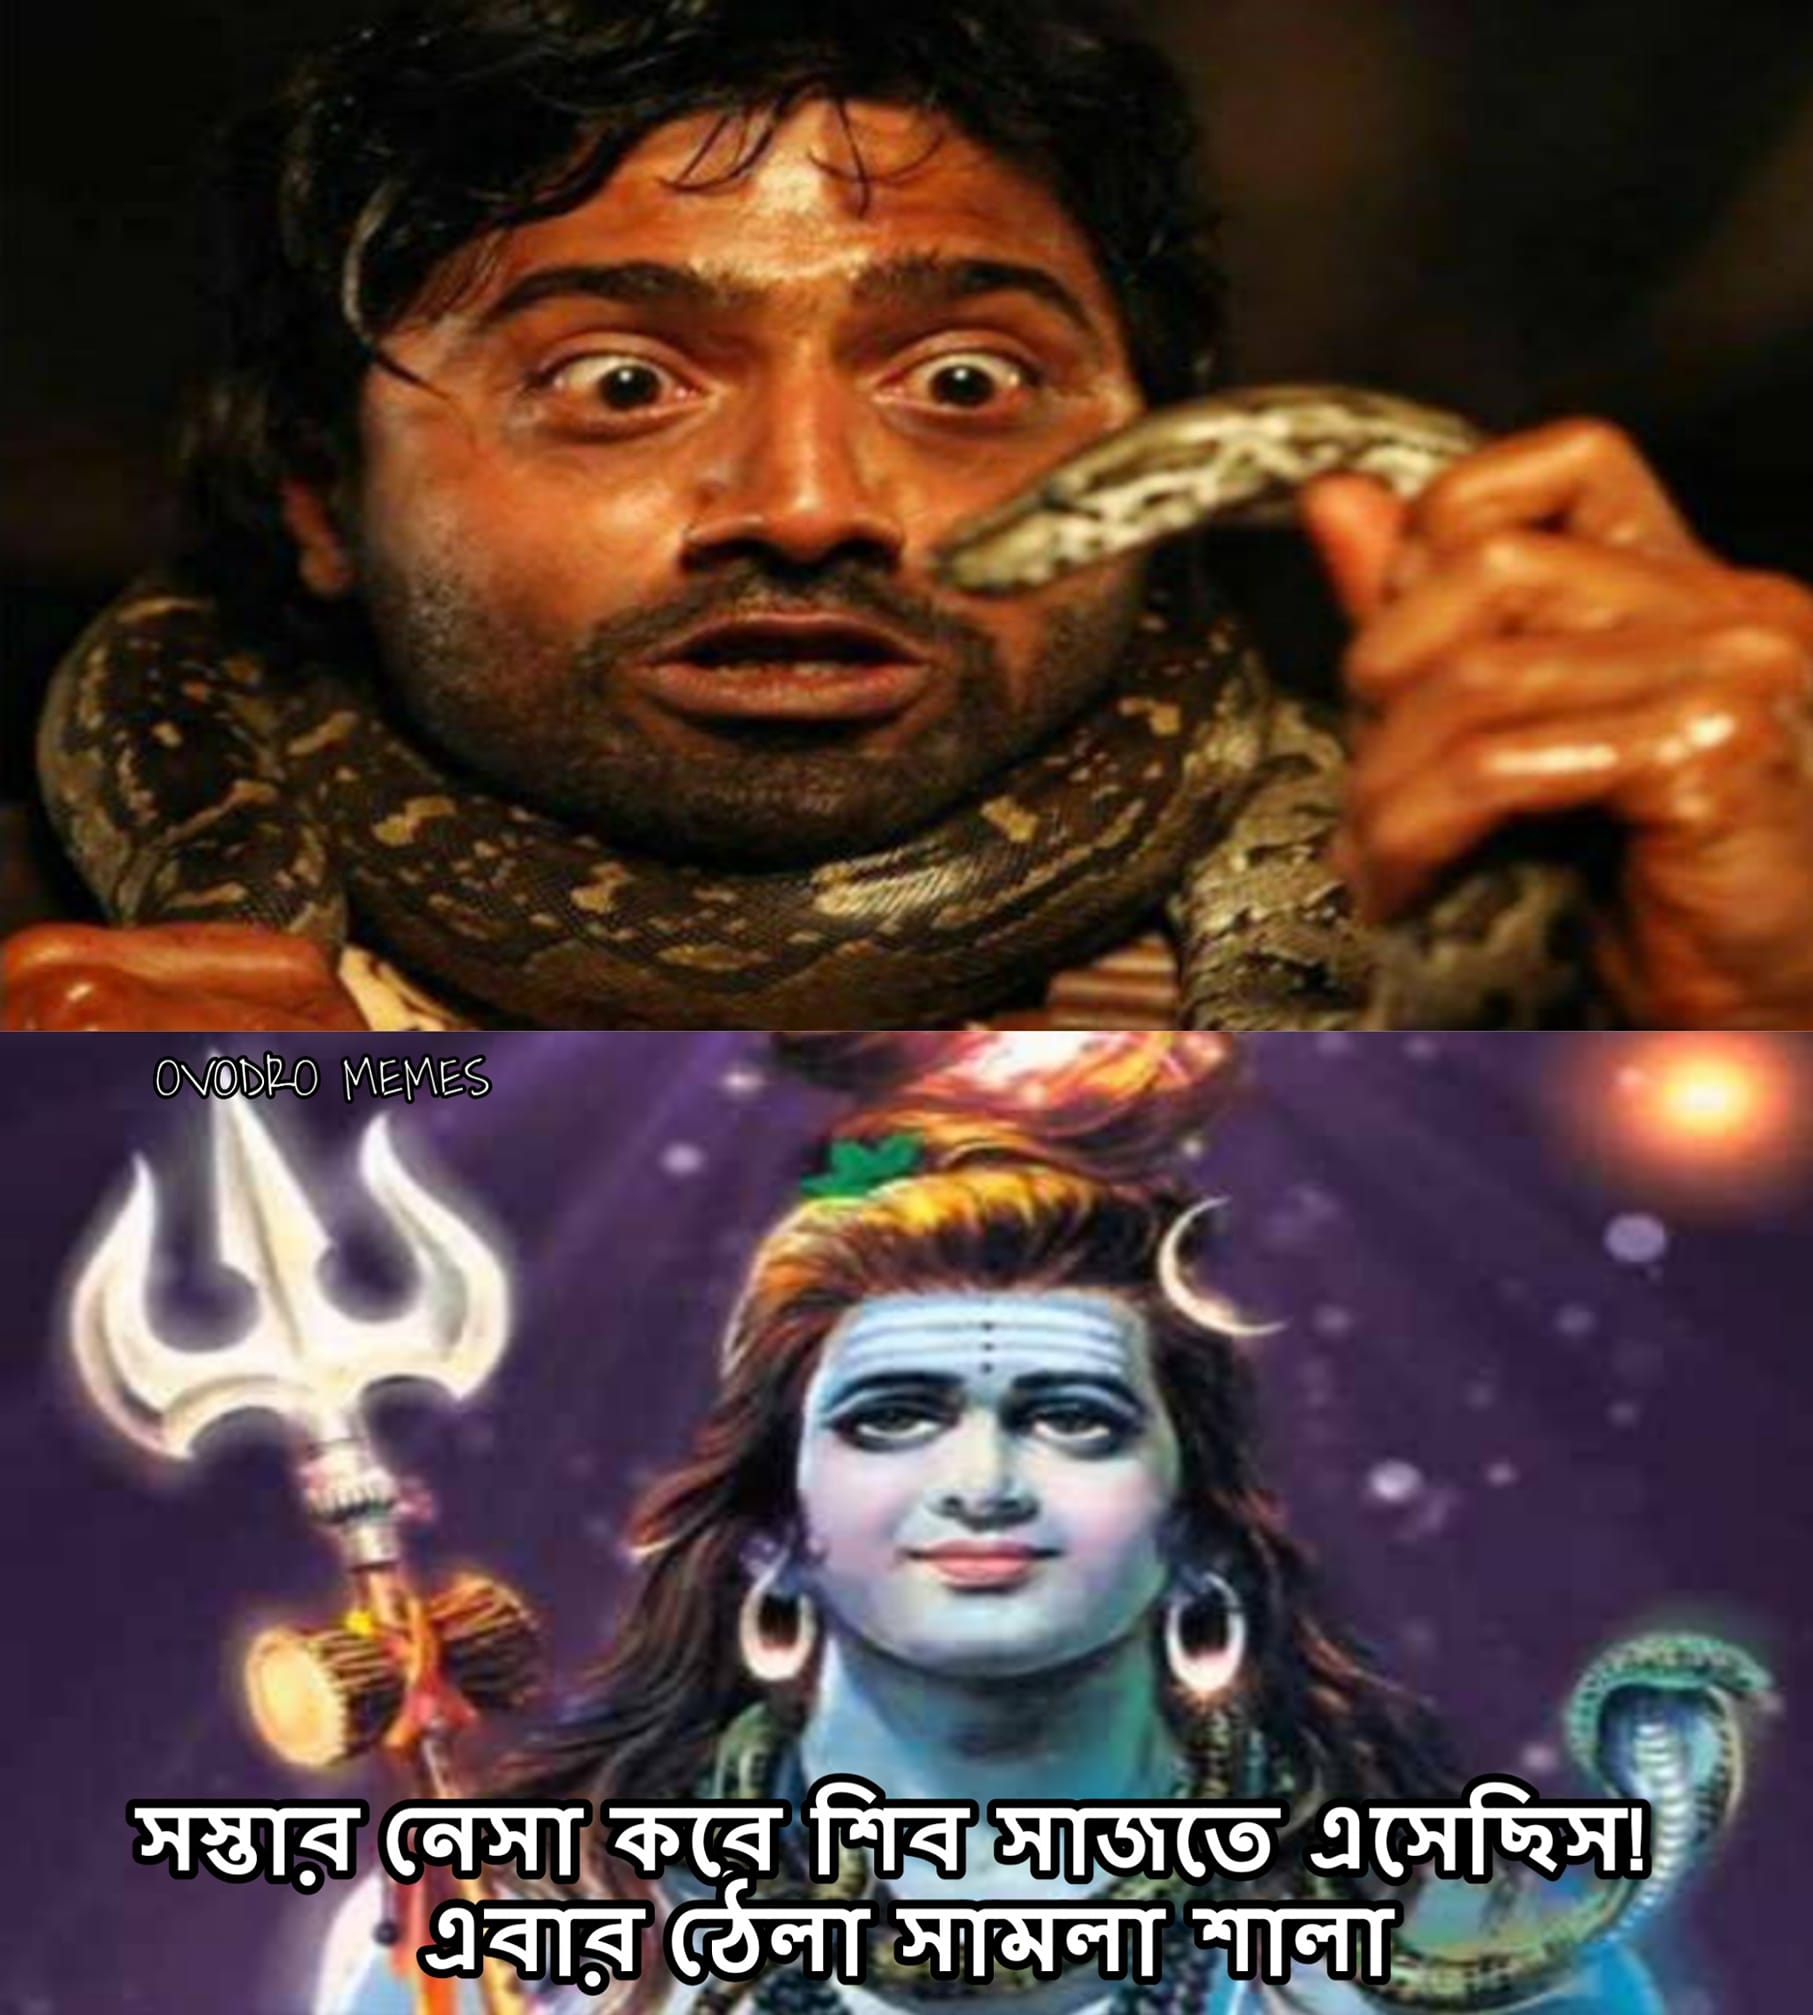
Caption: সস্তার নেসা কবে শিব সাজতে এসেছিস !    এবার ঠেলা সামলা শালা
Label: non-hate